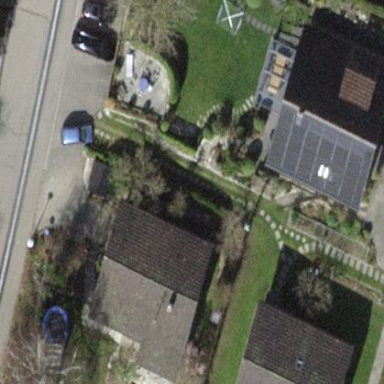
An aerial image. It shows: Detached building with gabled roof.